Question: I want to build a control like the one built into the image below. Its in the file menu for Microsoft Office 2010. I have seen it before but I dont know what it is called.
1. What is it called
2. Where could I find such a control for .net?

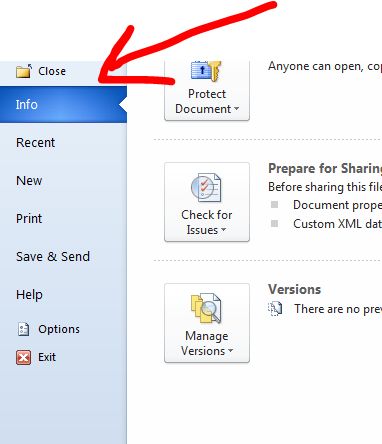
Answer: If you don't want to use a full blown Ribbon control, then just take a listbox and style it to look pretty. Much easier in WPF than WinForms (you didn't specify which you are using)